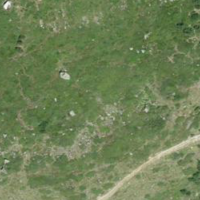
EUNIS habitat code: 26
Species observed at this site:
Lasiocampa quercus
Saxifraga aizoides